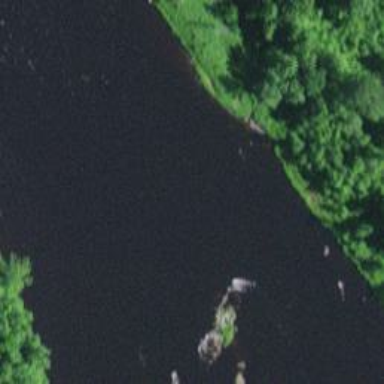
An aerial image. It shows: Beautiful river scene.